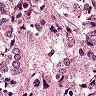
Metastatic tissue present: yes